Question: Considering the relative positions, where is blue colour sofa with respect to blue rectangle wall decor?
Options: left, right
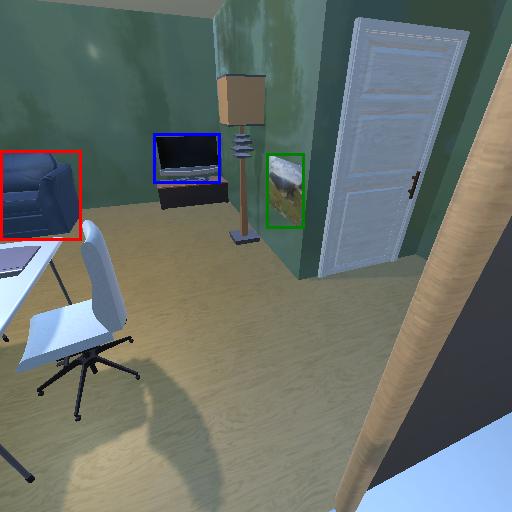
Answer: left